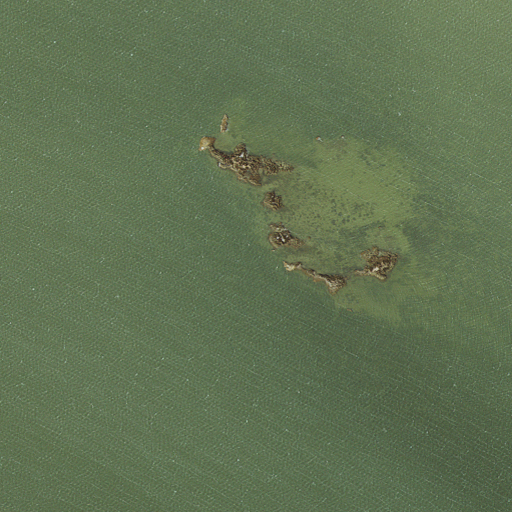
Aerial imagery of island in Maryland named Troy Island containing only open water